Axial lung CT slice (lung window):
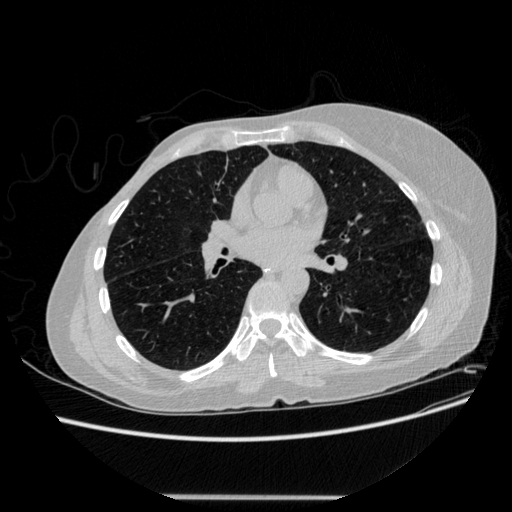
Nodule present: no